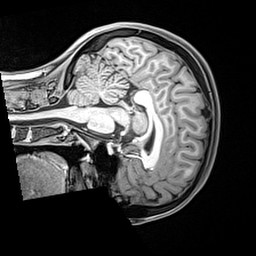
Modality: T1w
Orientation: sagittal
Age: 23
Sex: female
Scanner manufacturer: siemens
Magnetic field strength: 3 T
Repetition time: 2.4 s
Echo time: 0.00217 s